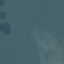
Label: SeaLake